Question: I'm creating a website using the <URL> framework.
I've just added some images in a row of containing divs on the <URL>.
For some reason the images are showing 'padding' at the bottom of them. Chrome Developer tools shows no padding but shows the containing div to be 230px x 239px when it should be 230px x 230px.
I have a feeling it's due to the clearfix method in the responsive.gs CSS because it adds an ':after' element to all of the major elements of the layout. However I've tried, changing to 'display:block', 'overflow:hidden', 'padding:0px', 'margin:0px' and no such luck at clearing the 'padding'
'''
/* SELF CLEARING FLOATS - CLEARFIX METHOD */
.container:after,
.row:after,
.col:after,
.clr:after,
.group:after {
content: "";
display: table;
clear: both;
}
'''
Has anyone encountered anything like this before?
Live site is here... <URL>
'''
.box {
background:#f0f;
padding:0px;
margin:0px;
}
'''
<URL>
'''
<div id="homepage" class="row">
<div id="content" class="row gutters">
<div class="box col s3">
<img src="assets/images/products/product1.jpg" />
</div>
<div class="box col s3">
<img src="assets/images/products/product1.jpg" />
</div>
<div class="box col s3">
<img src="assets/images/products/product1.jpg" />
</div>
<div class="box col s3">
<img src="assets/images/products/product1.jpg" />
</div>
</div>
</div>
'''

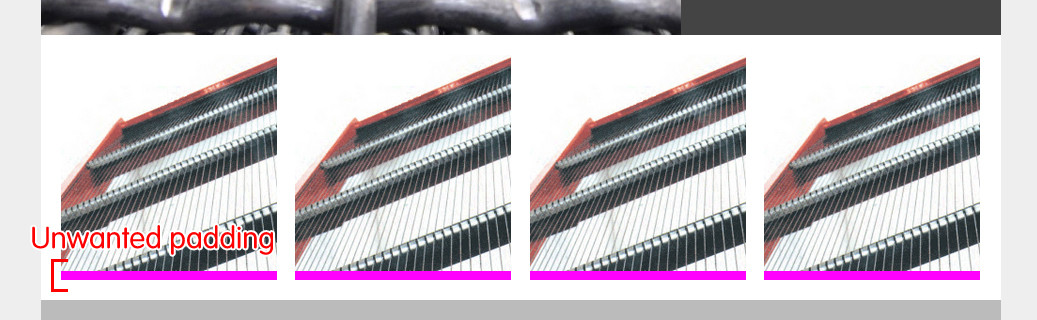
Answer: Set 'line-height' to 0
'''
.box {
background:#f0f;
padding:0px;
margin:0px;
line-height:0;
}
'''
Before: <URL>
After: <URL>